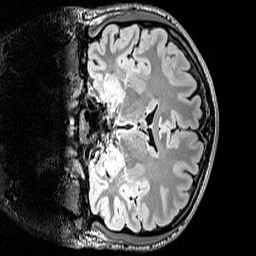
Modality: FLAIR
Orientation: coronal
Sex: male
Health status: ill
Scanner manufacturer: siemens
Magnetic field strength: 3 T
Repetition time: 5 s
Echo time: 0.388 s